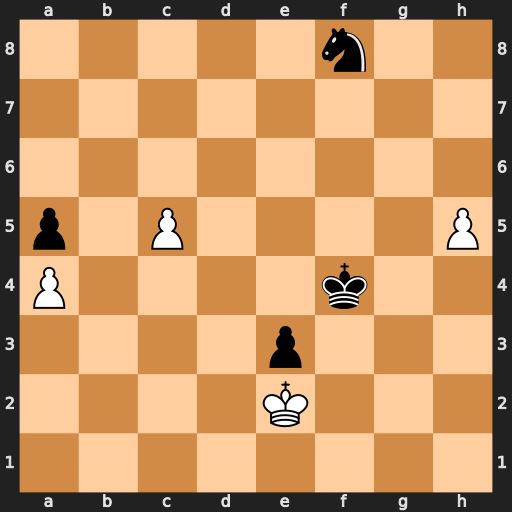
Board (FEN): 5n2/8/8/p1P4P/P4k2/4p3/4K3/8
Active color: w
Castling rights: -
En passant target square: -
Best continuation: c6 Ne6 c7 Nxc7 h6 Nd5 h7